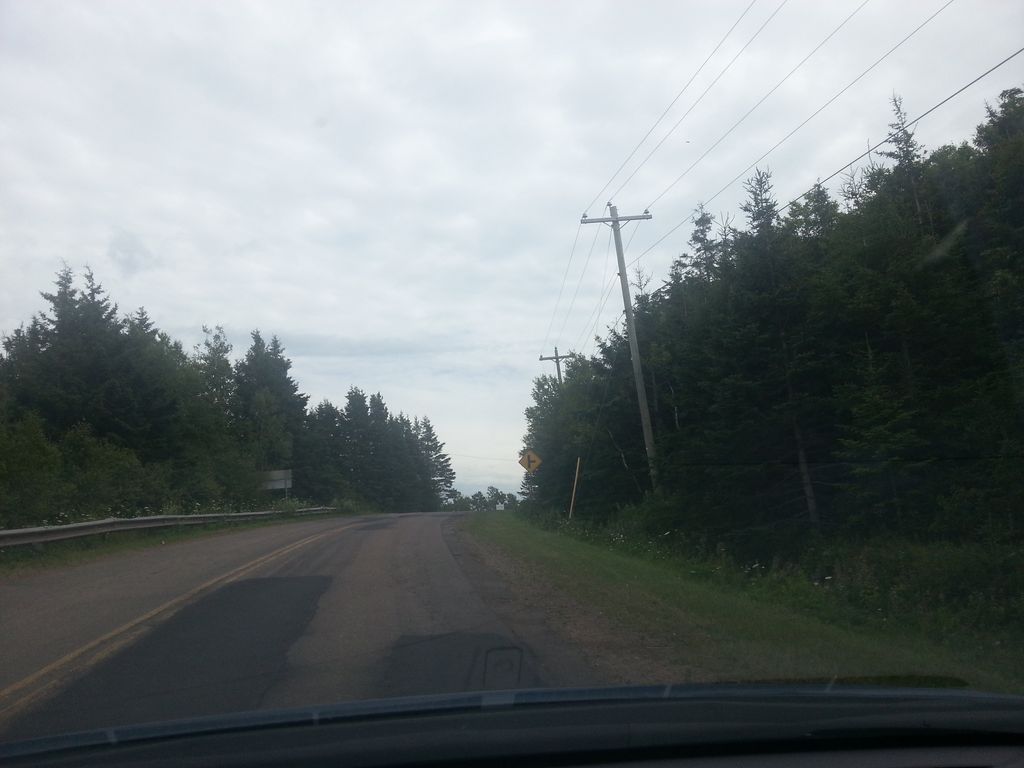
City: charlottetown